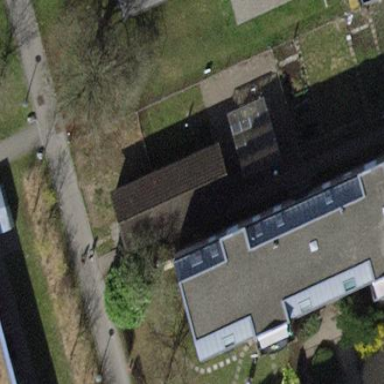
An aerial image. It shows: Service building.